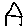
Label: house